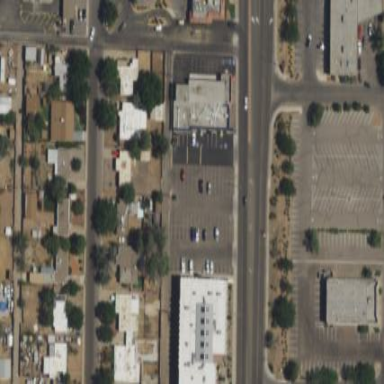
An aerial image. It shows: Sidewalk.